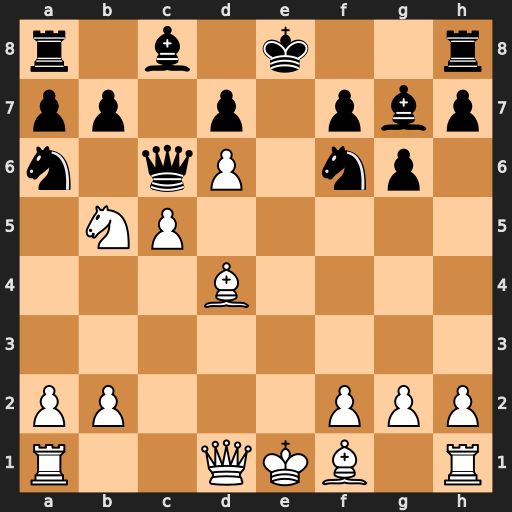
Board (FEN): r1b1k2r/pp1p1pbp/n1qP1np1/1NP5/3B4/8/PP3PPP/R2QKB1R
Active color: w
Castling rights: KQkq
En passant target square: -
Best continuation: Qe2+ Qe4 Qxe4+ Nxe4 Bxg7